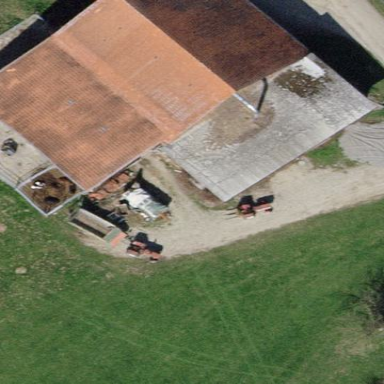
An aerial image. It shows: Barn.